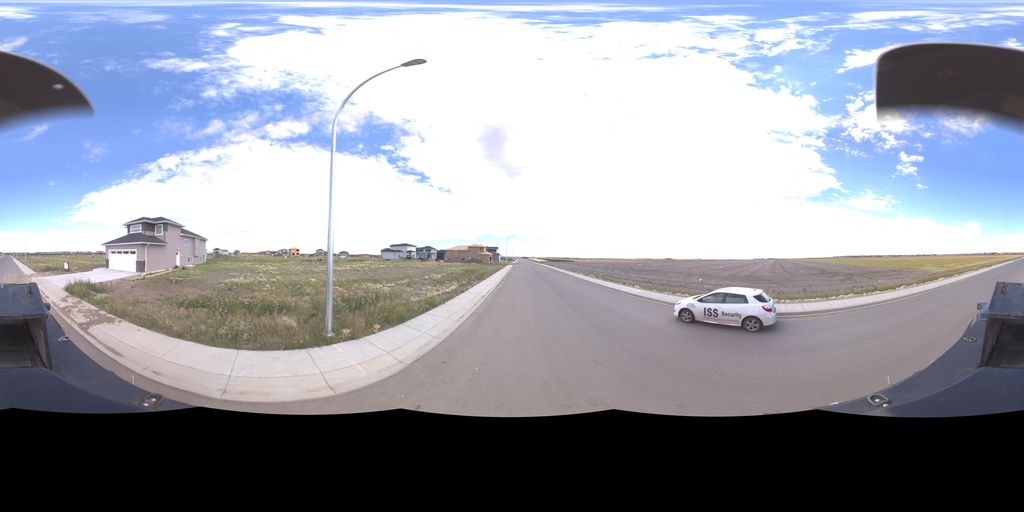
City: saskatoon